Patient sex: F
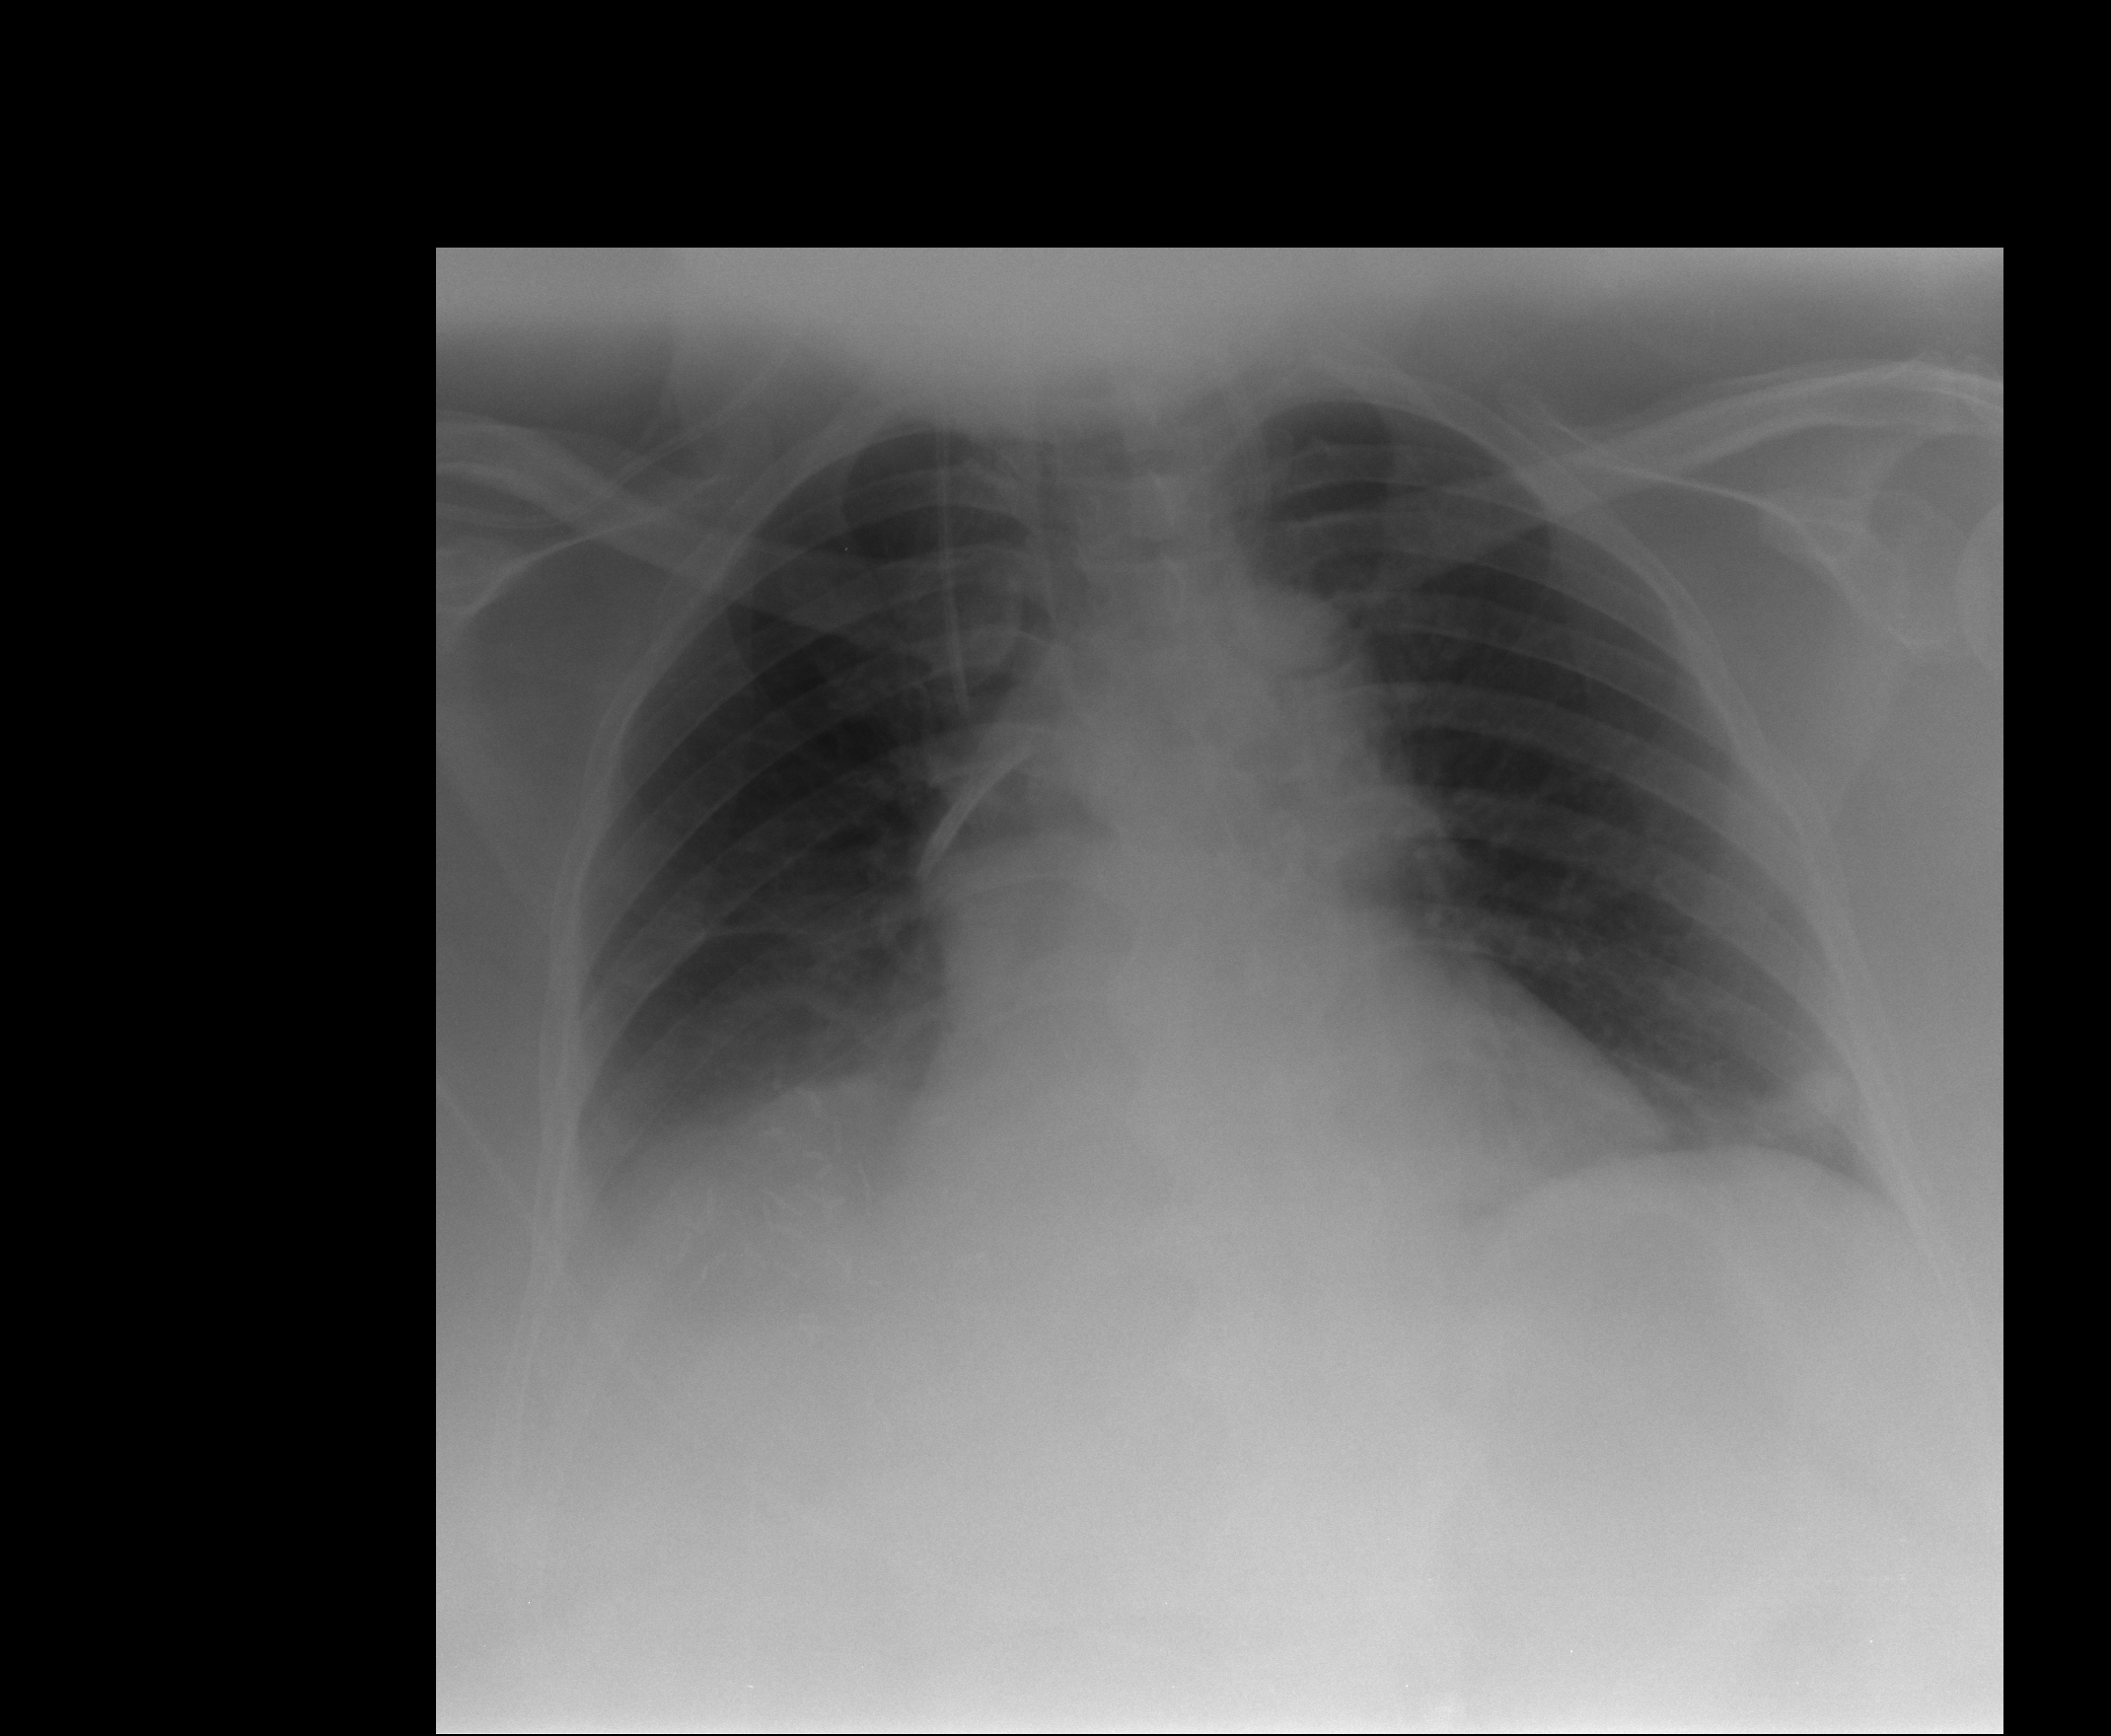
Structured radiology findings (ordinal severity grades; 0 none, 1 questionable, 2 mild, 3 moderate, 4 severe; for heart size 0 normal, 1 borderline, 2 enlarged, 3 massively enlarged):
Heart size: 0
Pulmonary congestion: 0
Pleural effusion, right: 2
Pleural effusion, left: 0
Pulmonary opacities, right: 0
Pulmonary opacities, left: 0
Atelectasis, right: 2
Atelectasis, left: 2